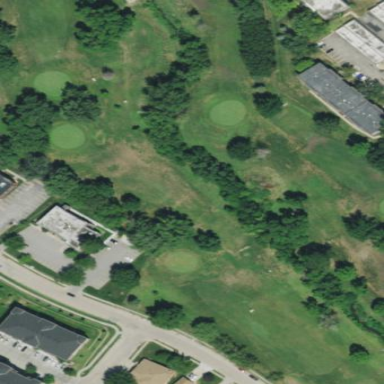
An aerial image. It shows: Golf course.